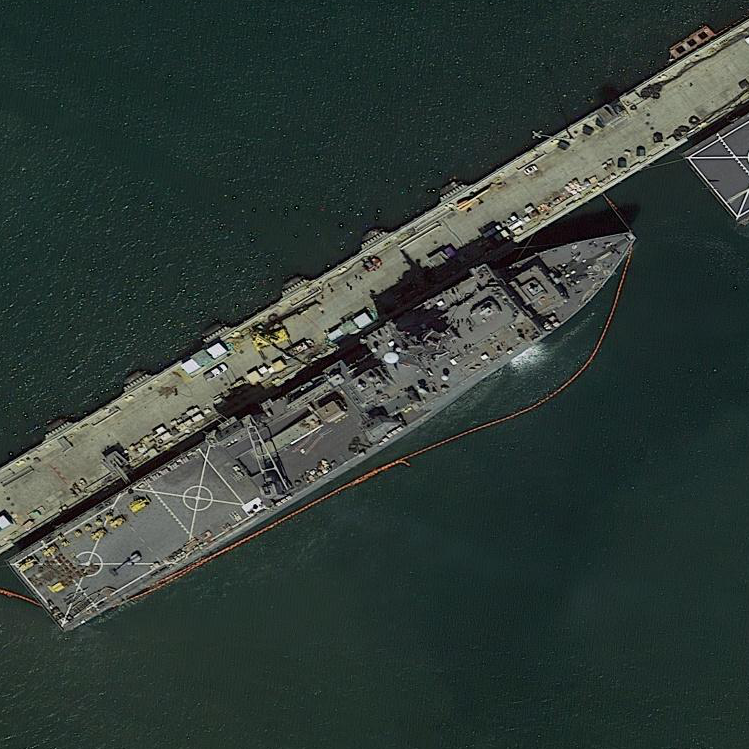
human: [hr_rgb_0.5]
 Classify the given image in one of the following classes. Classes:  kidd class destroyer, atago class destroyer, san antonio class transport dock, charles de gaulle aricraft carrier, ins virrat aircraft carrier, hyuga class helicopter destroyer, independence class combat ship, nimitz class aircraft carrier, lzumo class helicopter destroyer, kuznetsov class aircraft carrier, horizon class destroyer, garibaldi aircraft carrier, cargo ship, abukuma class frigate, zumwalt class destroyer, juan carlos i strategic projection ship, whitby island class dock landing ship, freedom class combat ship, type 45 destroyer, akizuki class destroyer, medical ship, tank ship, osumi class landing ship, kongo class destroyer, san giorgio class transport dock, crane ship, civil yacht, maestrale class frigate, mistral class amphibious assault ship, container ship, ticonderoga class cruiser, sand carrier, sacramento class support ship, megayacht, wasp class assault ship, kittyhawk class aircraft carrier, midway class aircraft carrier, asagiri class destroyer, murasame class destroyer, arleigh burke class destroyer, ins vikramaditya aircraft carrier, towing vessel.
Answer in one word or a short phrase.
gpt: Whitby Island class dock landing ship